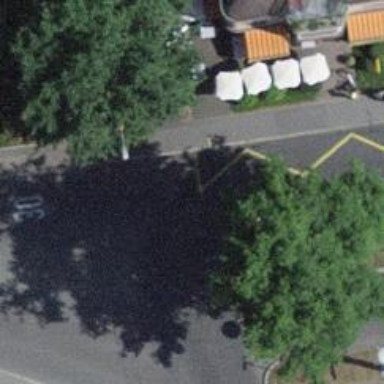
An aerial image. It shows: Residential road with asphalt surface. There are trolley wires above the road and separate sidewalks on both sides.